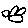
Label: bird